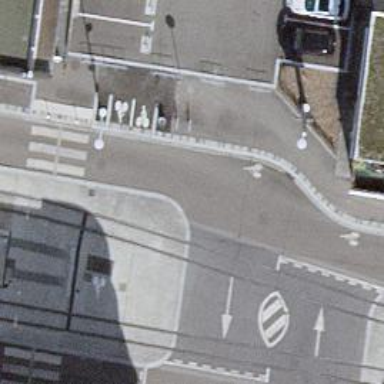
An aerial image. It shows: Bicycle parking area with bollards.